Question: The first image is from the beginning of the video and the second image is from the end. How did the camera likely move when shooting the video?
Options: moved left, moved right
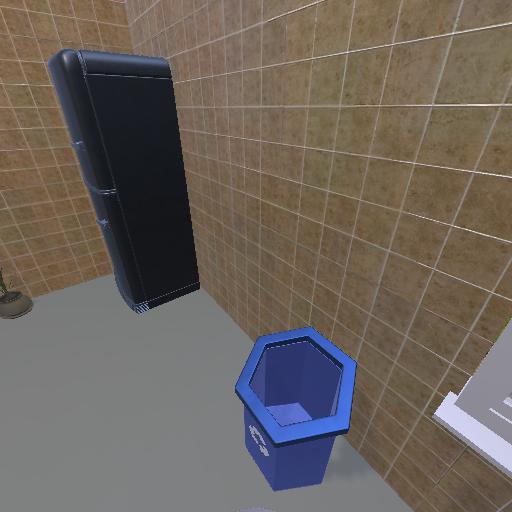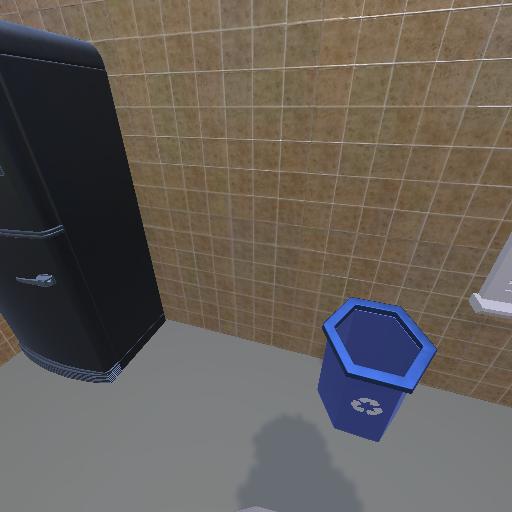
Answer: moved left